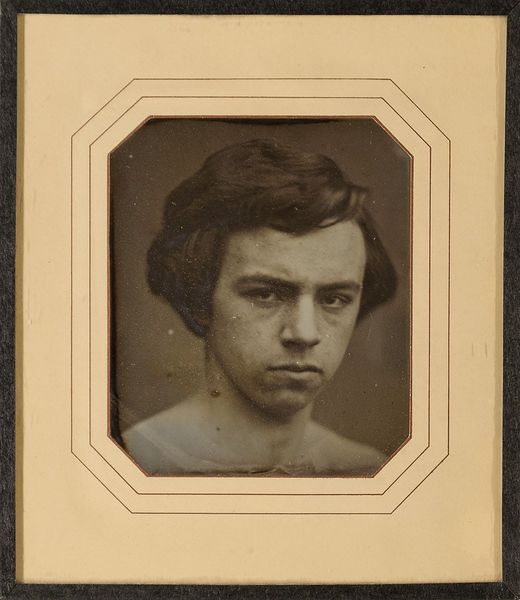
Titel: Julius Meyer von Münster, (geb. 13. Mai 1833)
Künstler: Peter Wilhelm Drenckhahn
Standort: Hamburg
Institution: Museum für Kunst und Gewerbe Hamburg
Schlagwörter: junge, foto, fotografie, photographie, photo, halbprofil, lichtbild, daguerreotypie, bildwerke, angewandte und bildende kunst, hessische systematik, porträtfotografie, porträtphotographie